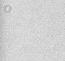
Label: camera_spot